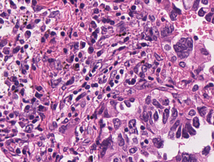
Tumor epithelial tissue: yes
Tumor-associated stroma tissue: yes
Normal tissue: no